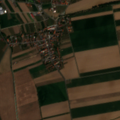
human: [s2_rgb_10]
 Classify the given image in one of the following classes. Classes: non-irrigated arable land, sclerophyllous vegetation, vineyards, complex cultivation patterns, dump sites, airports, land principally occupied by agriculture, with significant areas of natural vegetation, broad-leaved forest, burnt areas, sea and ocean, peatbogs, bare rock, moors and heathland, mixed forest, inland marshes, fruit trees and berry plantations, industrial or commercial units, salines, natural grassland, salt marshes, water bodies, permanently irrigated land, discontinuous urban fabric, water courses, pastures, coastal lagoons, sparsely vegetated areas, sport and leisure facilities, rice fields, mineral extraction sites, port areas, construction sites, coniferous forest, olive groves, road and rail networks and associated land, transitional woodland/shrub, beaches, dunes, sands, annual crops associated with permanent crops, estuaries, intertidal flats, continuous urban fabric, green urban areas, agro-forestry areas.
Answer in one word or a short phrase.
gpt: discontinuous urban fabric, non-irrigated arable land